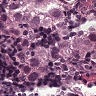
Metastatic tissue present: yes